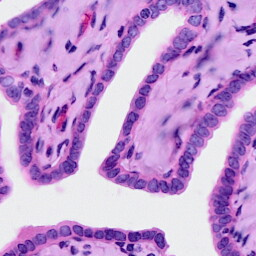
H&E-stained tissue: Ovarian